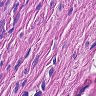
Metastatic tissue present: no